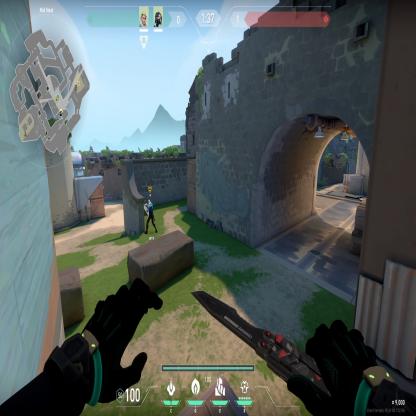
Label: teammate